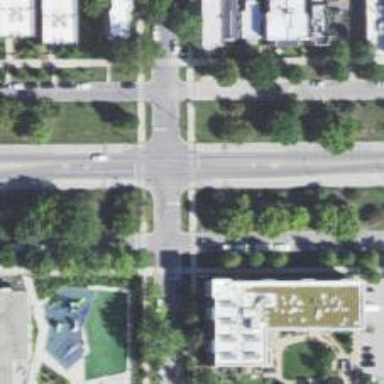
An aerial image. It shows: Footway that serves as traffic island.